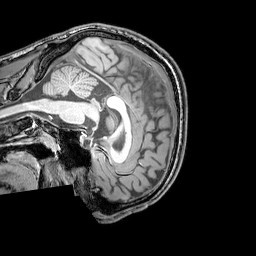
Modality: T1w
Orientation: sagittal
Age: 25
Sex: male
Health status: healthy
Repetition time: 0.081 s
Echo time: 0.037 s